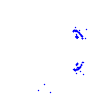
Particle: proton